Field crop: tomato
Growth stage: 1
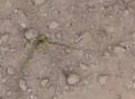
Species: cyperus